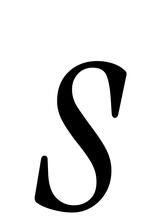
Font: InstrumentSerif-Italic